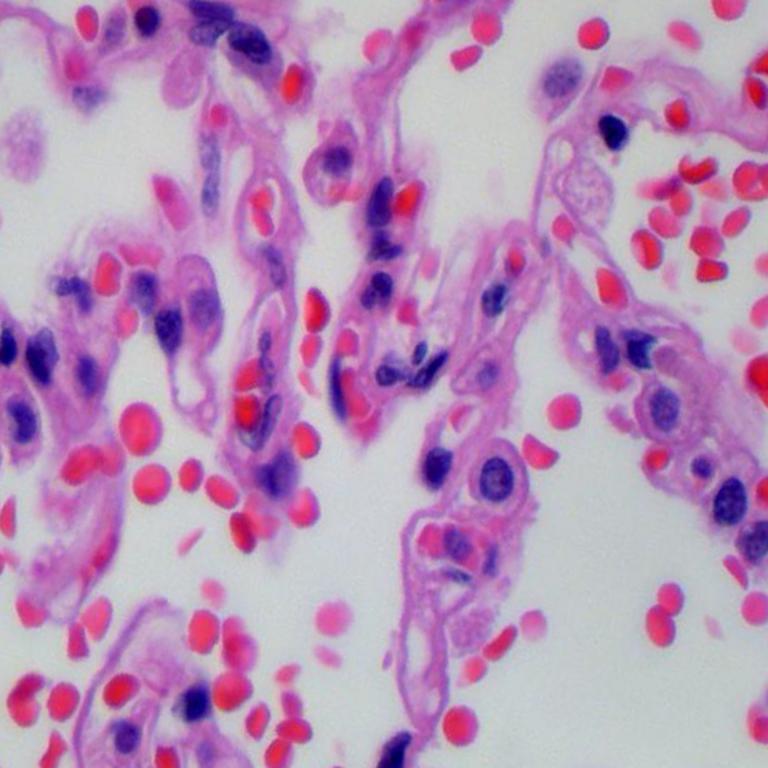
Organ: lung
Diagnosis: benign